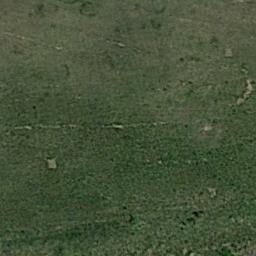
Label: meadow